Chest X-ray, PA view. Patient: 40 years old, sex M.
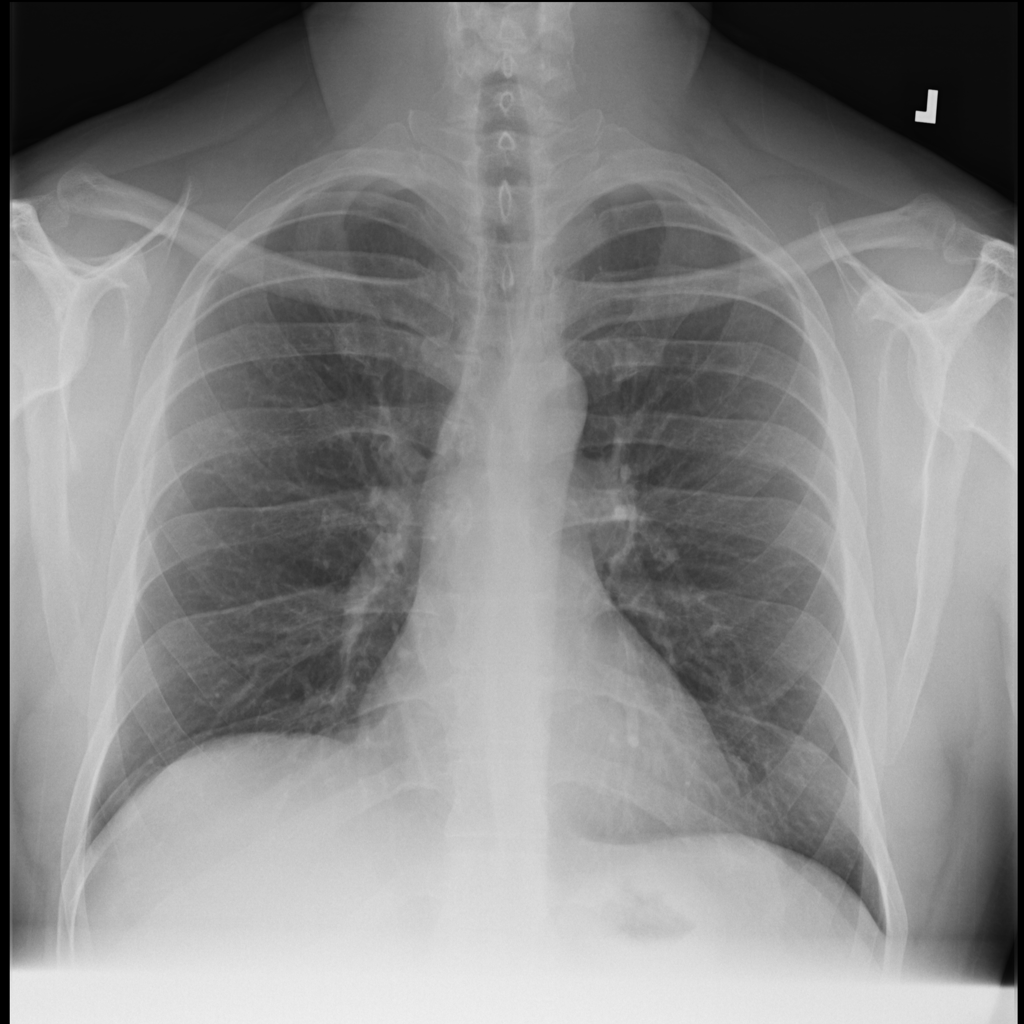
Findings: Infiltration